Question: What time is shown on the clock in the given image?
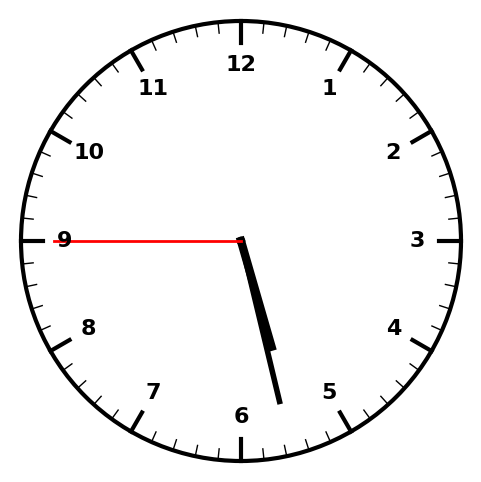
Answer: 05:27:45